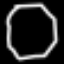
Label: octagon